Interaction volume radius: 5 \u00c5
Interaction volume height: 50 \u00c5
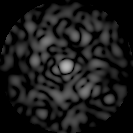
Disorder parameter: 0.841